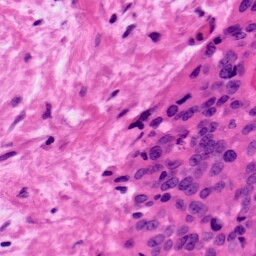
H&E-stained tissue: Ovarian